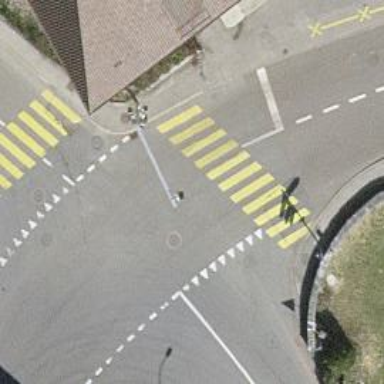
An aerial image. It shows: Road with traffic signals.